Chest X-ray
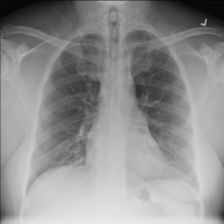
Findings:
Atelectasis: negative
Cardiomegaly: negative
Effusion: negative
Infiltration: positive
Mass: negative
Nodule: negative
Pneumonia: negative
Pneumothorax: negative
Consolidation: negative
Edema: negative
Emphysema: negative
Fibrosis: negative
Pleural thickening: negative
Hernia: negative